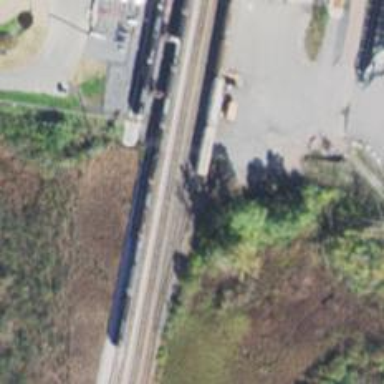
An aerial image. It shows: Railway siding for service.